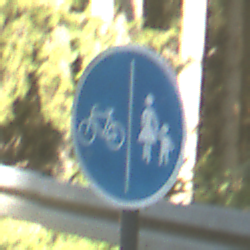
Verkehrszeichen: GetrennterRadUndGehwegRadwegLinks
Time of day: MorningAfternoon
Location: Outdoor (Nature)
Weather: Clear
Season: NotSpecified
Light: Natural